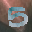
Label: 5